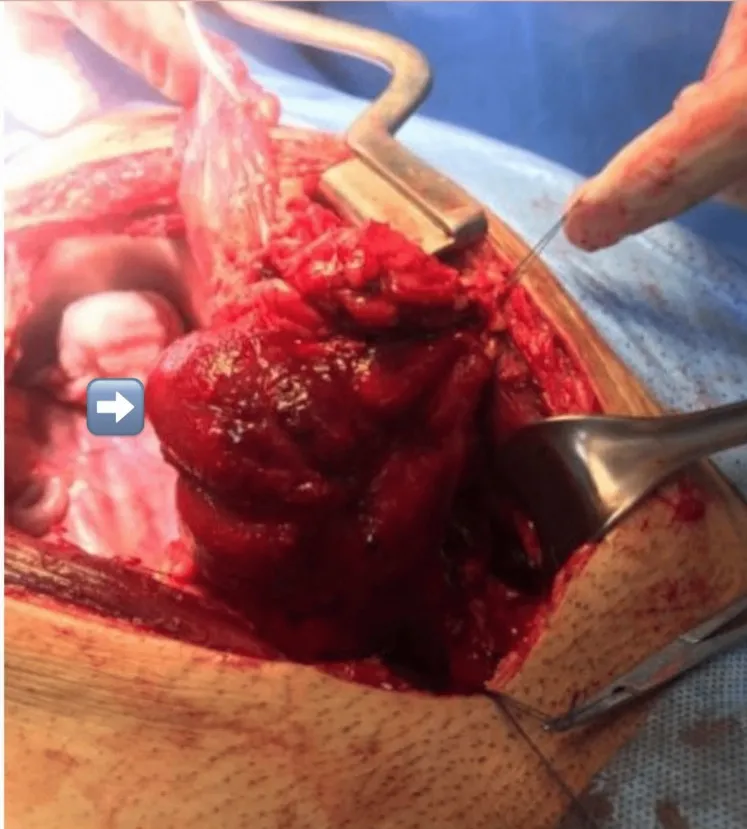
A clear view of the mass intraoperatively before resection.
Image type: medical_photograph (other_medical_photograph)